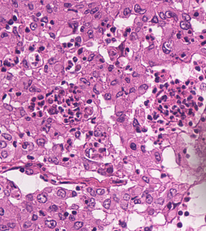
Tumor epithelial tissue: yes
Tumor-associated stroma tissue: yes
Normal tissue: no